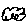
Label: cloud